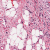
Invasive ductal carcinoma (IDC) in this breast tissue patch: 0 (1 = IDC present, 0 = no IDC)